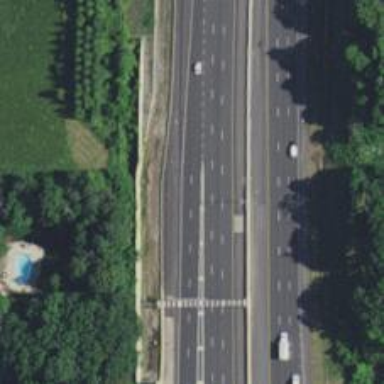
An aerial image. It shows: Motorway link.